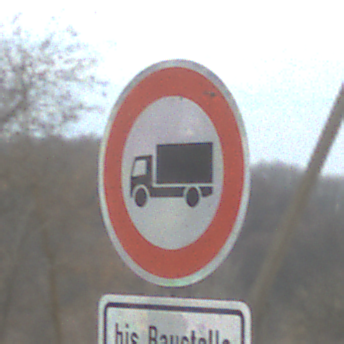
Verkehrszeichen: VerbotFuerKraftfahrzeugeUeberDreiKommaFuenfTonnen
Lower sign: SonstigeFahrzeugePersonengruppenFrei2
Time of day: MorningAfternoon
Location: Outdoor (Nature)
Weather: PartlyCloudy
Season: Autumn
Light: Natural